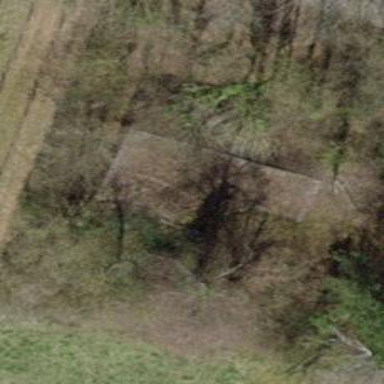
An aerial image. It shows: Hut.